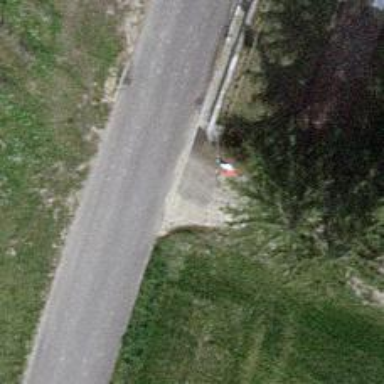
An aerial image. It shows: Tertiary road.